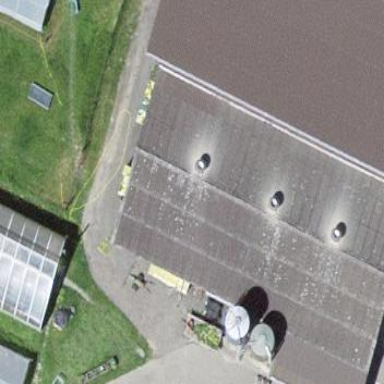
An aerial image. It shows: Farm auxiliary building.